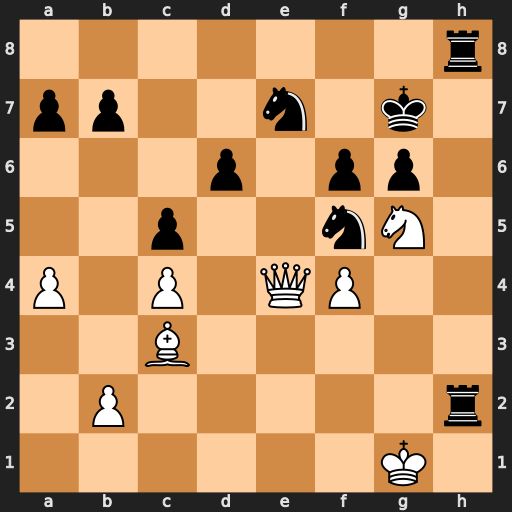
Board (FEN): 7r/pp2n1k1/3p1pp1/2p2nN1/P1P1QP2/2B5/1P5r/6K1
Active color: w
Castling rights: -
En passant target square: -
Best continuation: Bxf6+ Kxf6 Qe6+ Kg7 Qf7+